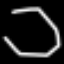
Label: octagon